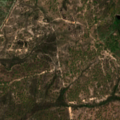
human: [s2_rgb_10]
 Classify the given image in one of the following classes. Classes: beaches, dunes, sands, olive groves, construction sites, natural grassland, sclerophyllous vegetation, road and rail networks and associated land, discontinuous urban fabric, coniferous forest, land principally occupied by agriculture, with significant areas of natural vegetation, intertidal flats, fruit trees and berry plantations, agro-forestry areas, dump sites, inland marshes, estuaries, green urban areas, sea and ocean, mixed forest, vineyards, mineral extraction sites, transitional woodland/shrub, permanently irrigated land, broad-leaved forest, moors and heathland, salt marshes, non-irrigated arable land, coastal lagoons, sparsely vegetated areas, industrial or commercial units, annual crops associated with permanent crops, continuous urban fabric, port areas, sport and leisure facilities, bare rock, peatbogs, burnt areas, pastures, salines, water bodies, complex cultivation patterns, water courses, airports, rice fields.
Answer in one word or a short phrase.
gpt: broad-leaved forest